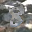
Label: 8